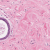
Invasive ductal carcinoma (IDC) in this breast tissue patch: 0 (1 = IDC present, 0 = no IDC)